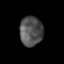
Tissue: prostate
Cell type: T cells
Senescence score: 0.3518
Nuclear area (px): 661
Mean DAPI intensity: 82.983